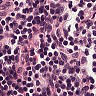
Metastatic tissue present: no